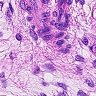
Metastatic tissue present: yes